Interaction volume radius: 10 \u00c5
Interaction volume height: 25 \u00c5
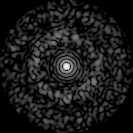
Disorder parameter: 0.8148